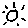
Label: sun